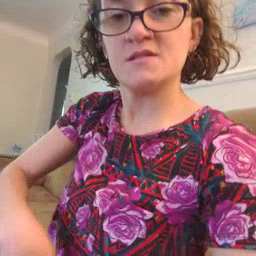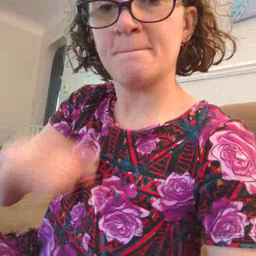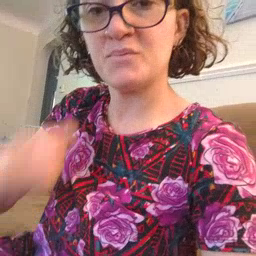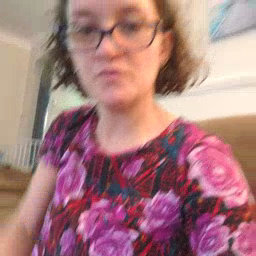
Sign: zipper